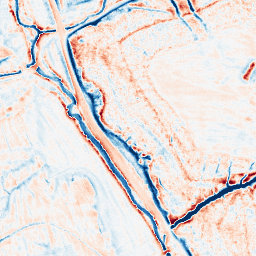
Category: edge_preserving
Decomposition family: anisotropic_diffusion
Decomposition parameters: iterations: 50
kappa: 30
gamma: 0.1
Upsampling method: quintic
Upsampling parameters: scale: 4
Upsampling scale: 4